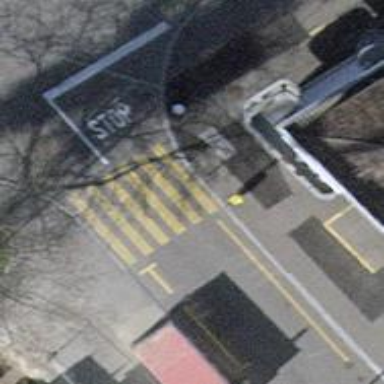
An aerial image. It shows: Uncontrolled zebra crossing on the road.